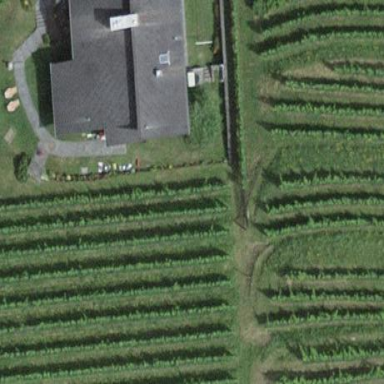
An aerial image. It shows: Vineyard with grape crops.